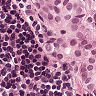
Metastatic tissue present: yes